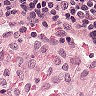
Metastatic tissue present: no